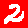
Digit: 2